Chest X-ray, PA view. Patient: 32 years old, sex F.
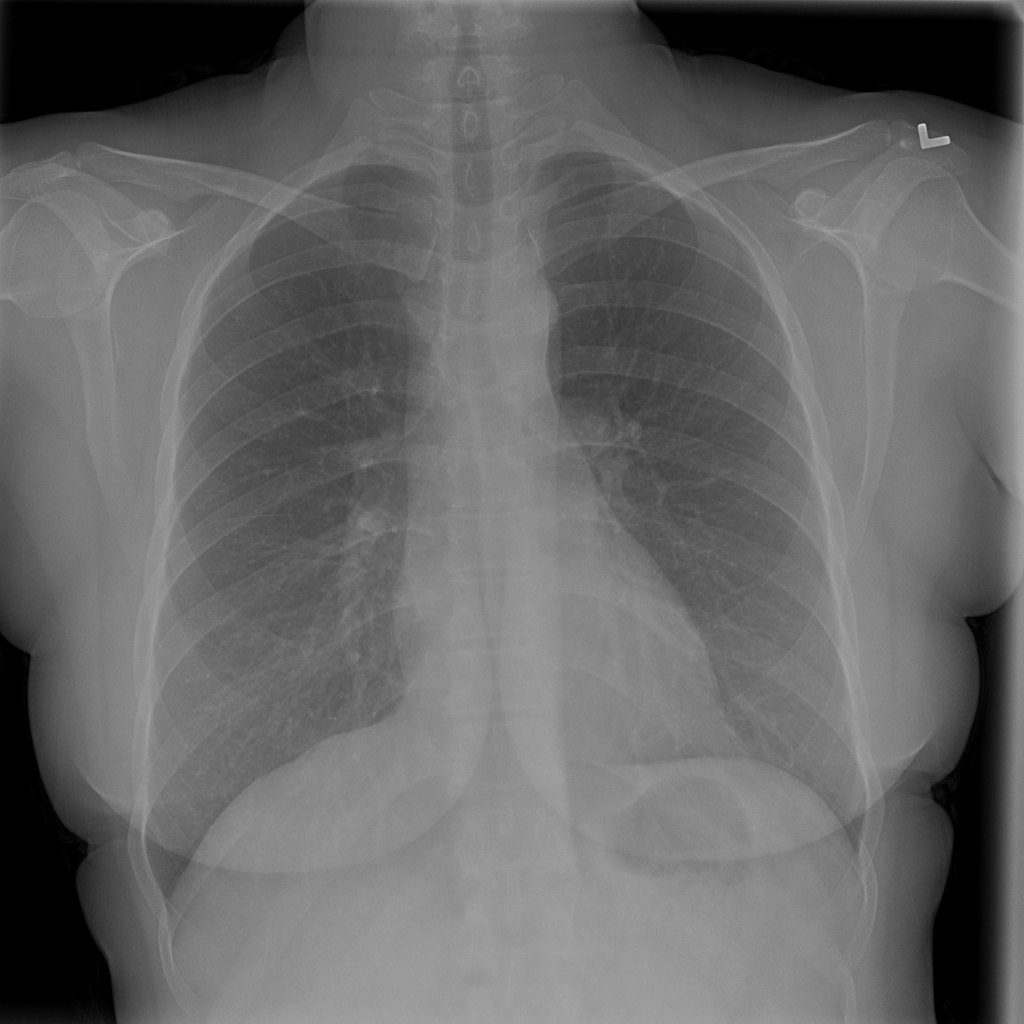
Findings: No Finding